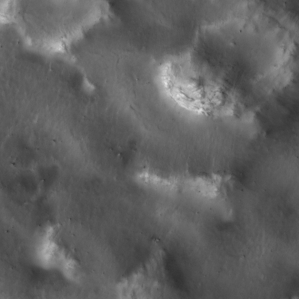
Label: non_frost